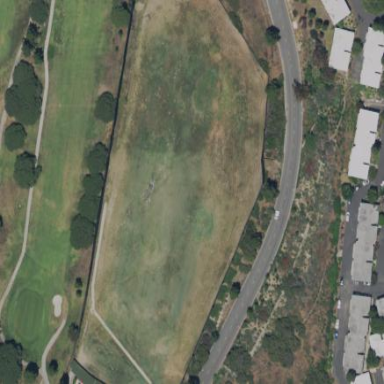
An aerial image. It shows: Grassy area designated for driving range golf.